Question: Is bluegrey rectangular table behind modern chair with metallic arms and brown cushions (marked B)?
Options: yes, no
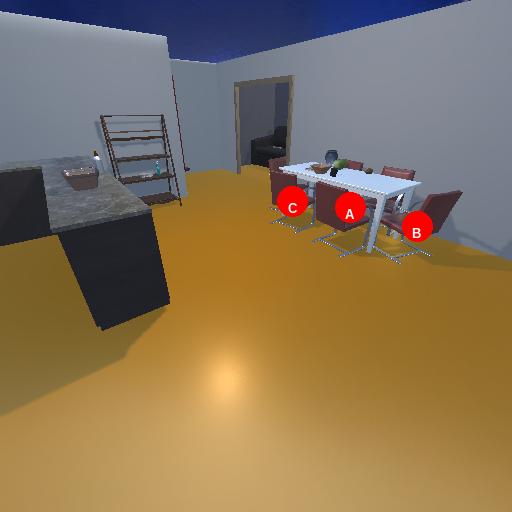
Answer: yes